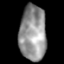
Tissue: lung
Cell type: Epithelial cells
Senescence score: 0.2385
Nuclear area (px): 1457
Mean DAPI intensity: 147.536